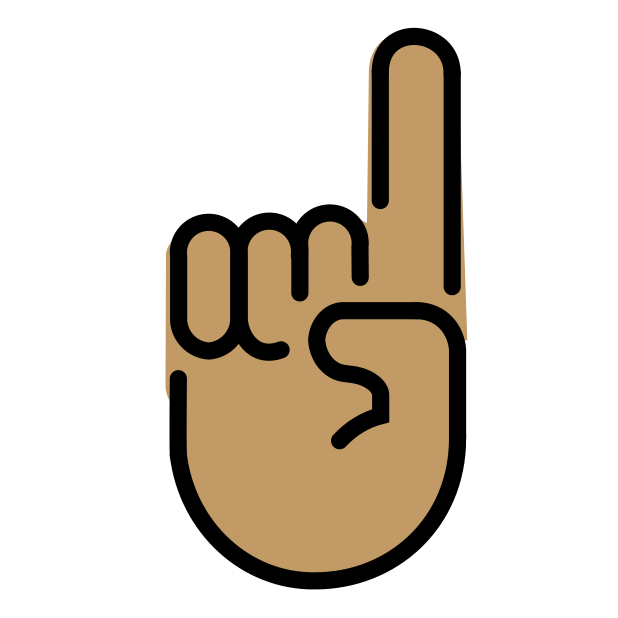
index pointing up: medium skin tone